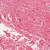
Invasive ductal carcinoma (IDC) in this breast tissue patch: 0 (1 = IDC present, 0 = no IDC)